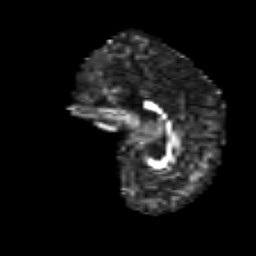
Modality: FA
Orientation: sagittal
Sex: male
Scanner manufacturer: siemens
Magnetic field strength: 3 T
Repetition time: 5 s
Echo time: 0.071 s